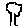
Label: tree